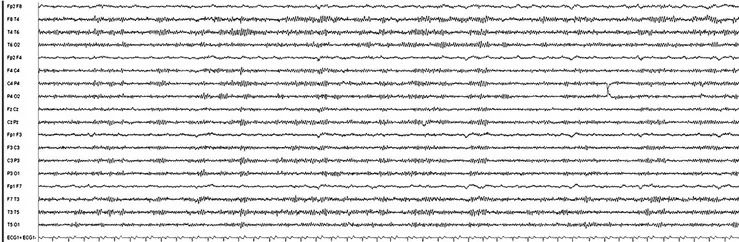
Video-EEG performed some days after NCSE, showing a normal tracing during rest.
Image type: electrography (eeg)